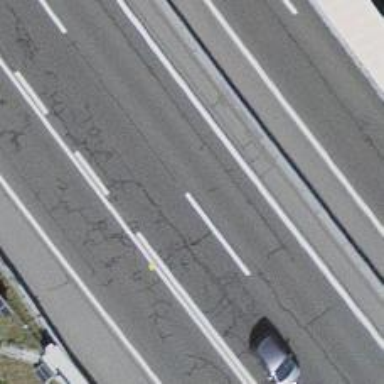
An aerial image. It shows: Motorway junction.